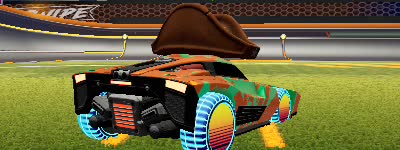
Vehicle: breakout